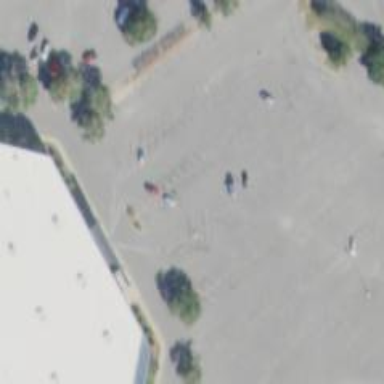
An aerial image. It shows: Parking space is available.